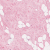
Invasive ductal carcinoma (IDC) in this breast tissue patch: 0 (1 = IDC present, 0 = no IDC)